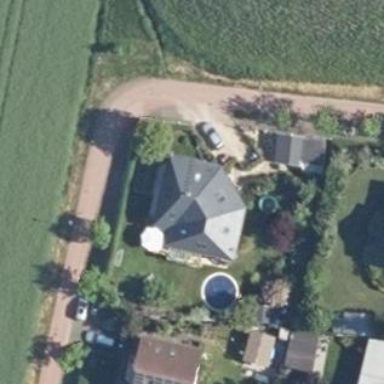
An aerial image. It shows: Simple house.